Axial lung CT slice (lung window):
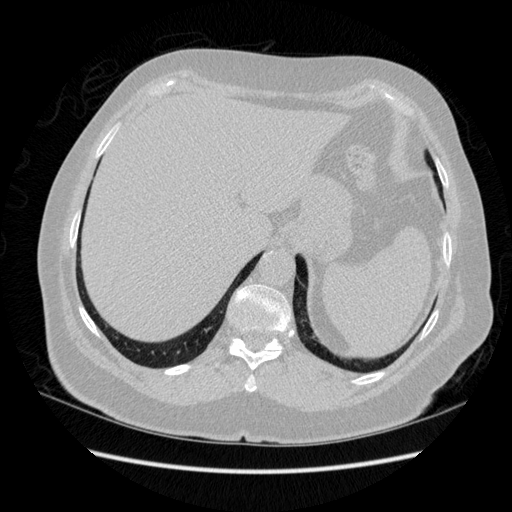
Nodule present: no